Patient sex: M
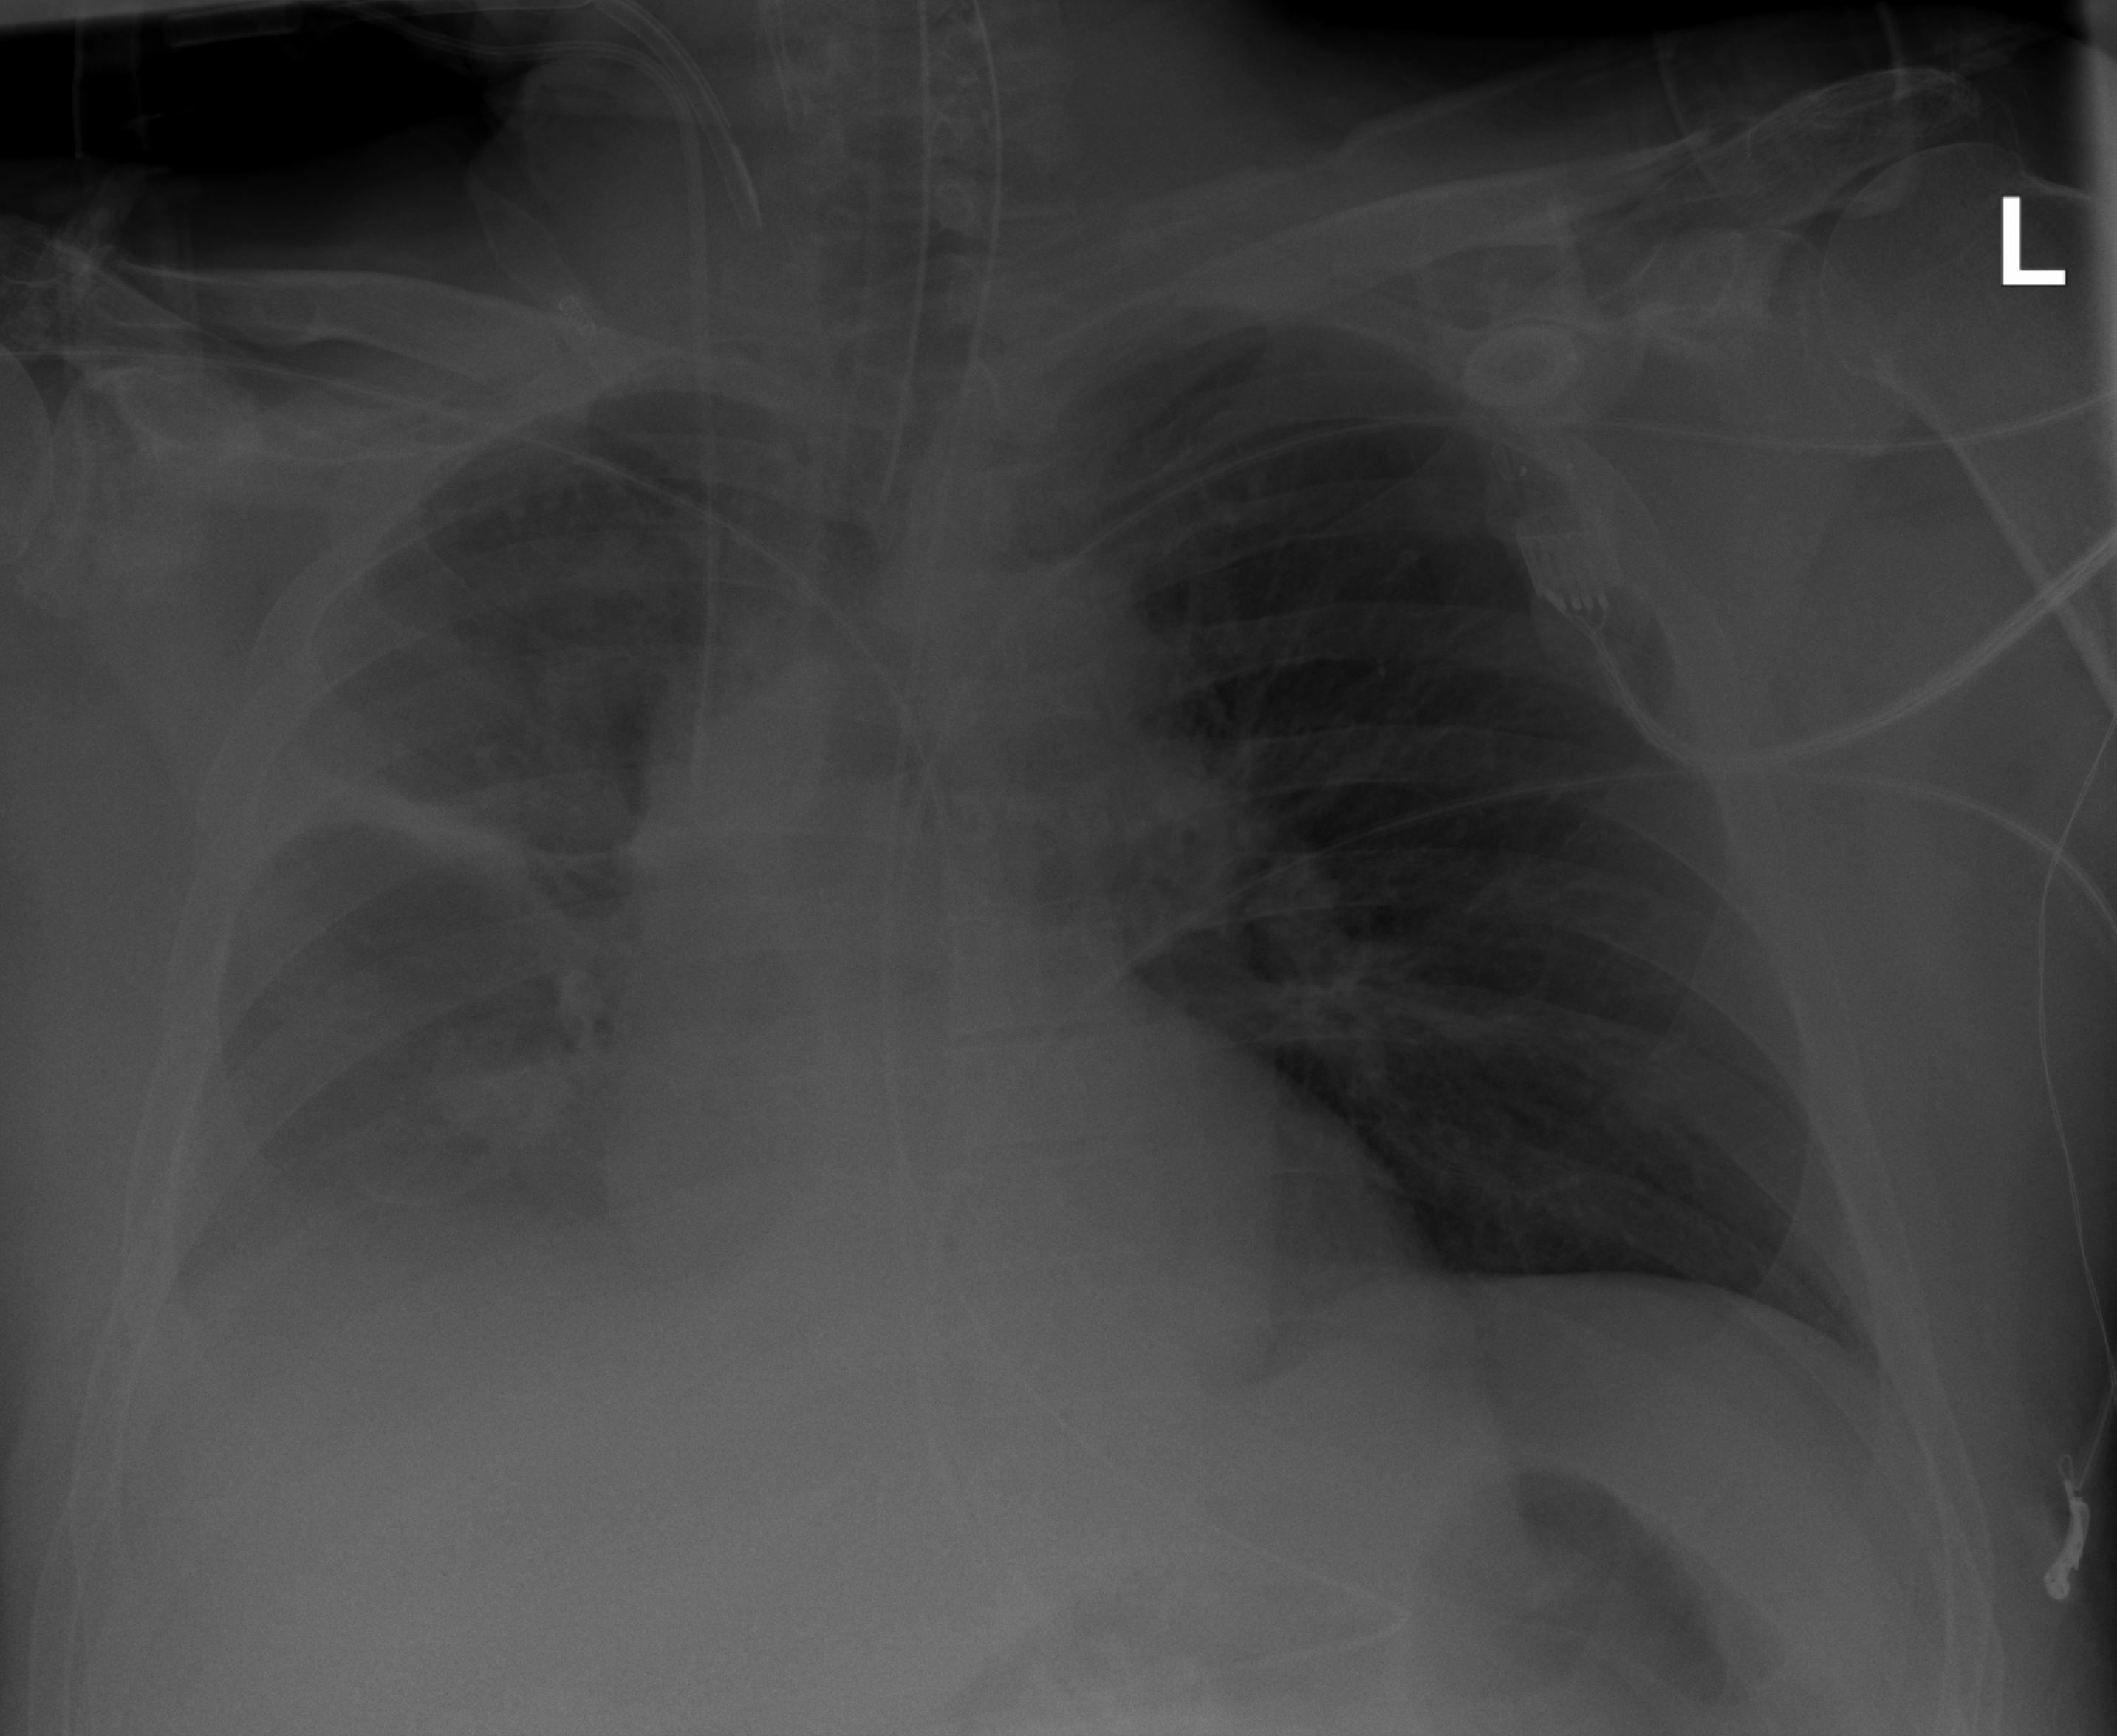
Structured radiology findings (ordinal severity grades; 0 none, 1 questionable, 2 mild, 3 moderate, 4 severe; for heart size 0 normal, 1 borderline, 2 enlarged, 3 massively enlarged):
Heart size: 1
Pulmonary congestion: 0
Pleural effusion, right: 4
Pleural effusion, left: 0
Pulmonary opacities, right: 0
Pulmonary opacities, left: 0
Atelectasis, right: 3
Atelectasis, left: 0